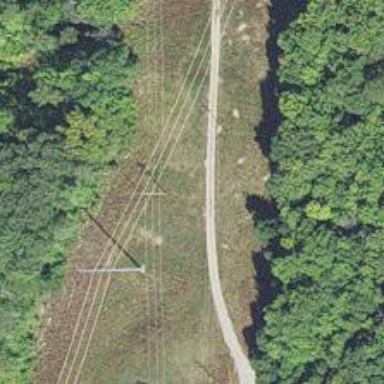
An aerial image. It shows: Power pole.